Field crop: maize
Growth stage: 2
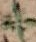
Species: atriplex